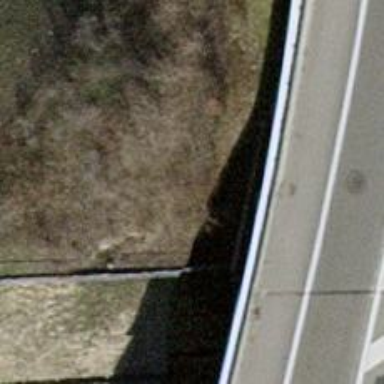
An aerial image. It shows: Culvert tunnel.